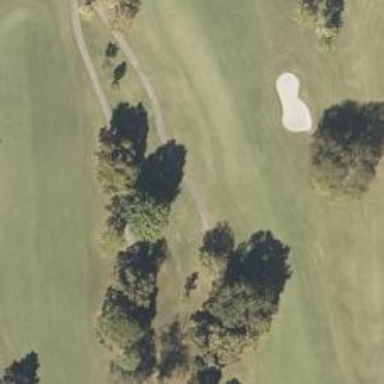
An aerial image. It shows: Path for golf carts.